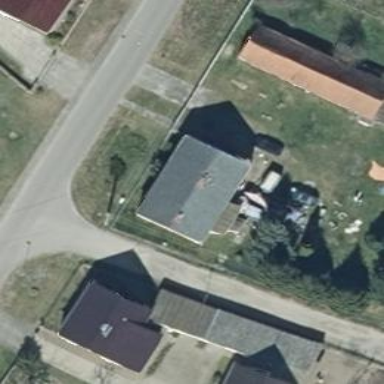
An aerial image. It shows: House with flat grey roof.